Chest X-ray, PA view. Patient: 44 years old, sex M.
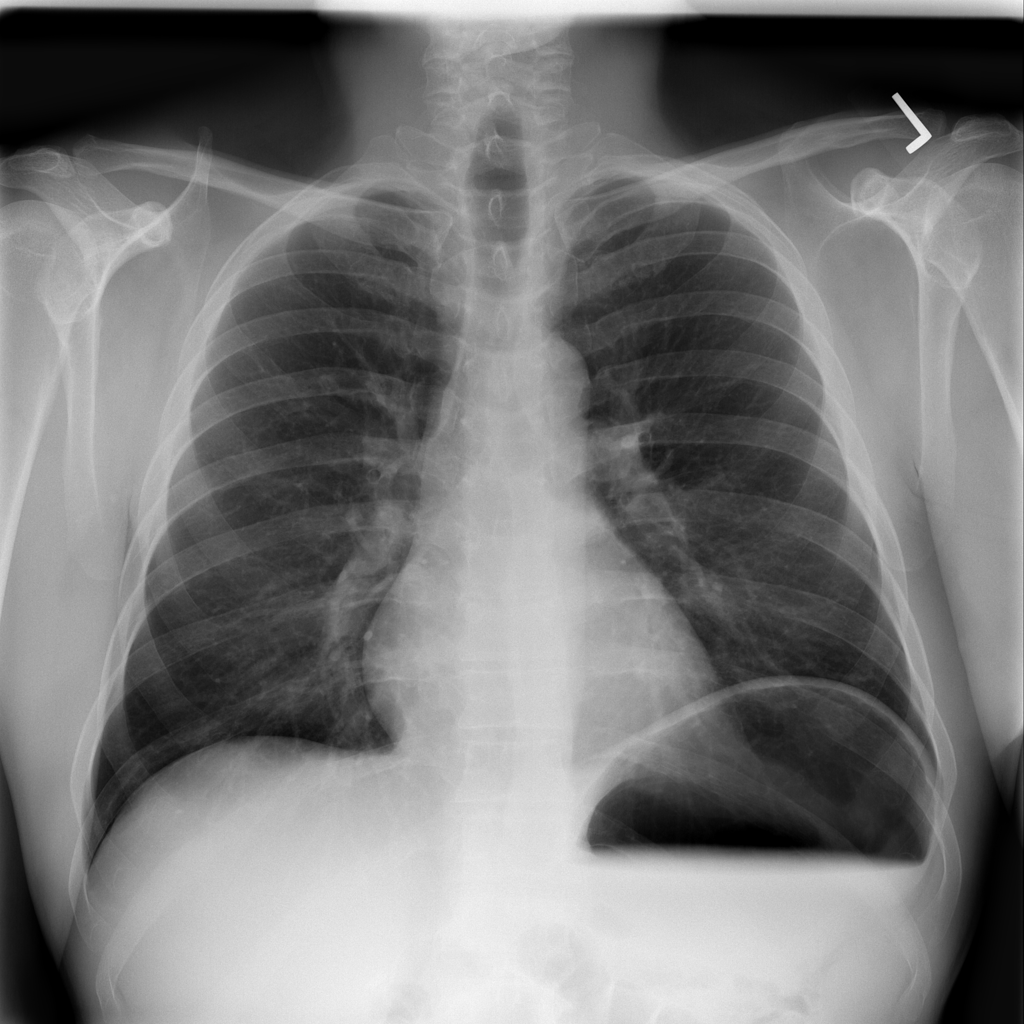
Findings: No Finding